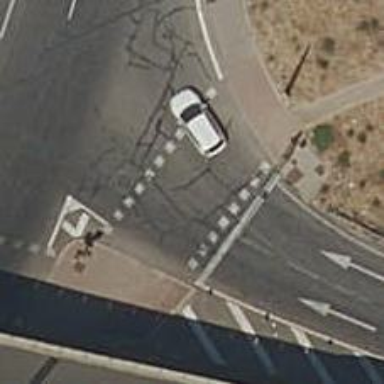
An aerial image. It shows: Marked footway crossing with table traffic calming feature.